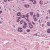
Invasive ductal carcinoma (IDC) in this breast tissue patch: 0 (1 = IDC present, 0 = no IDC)